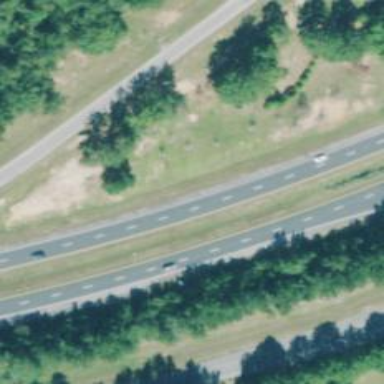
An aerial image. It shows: Asphalt motorway.